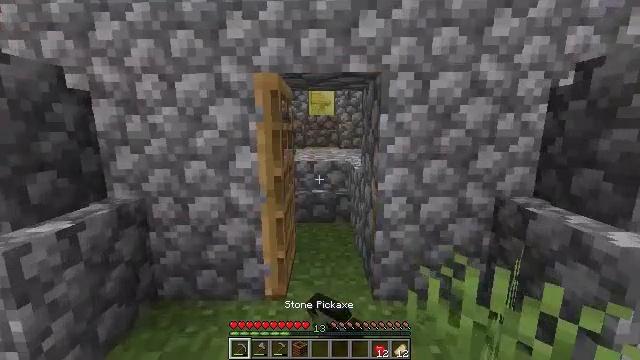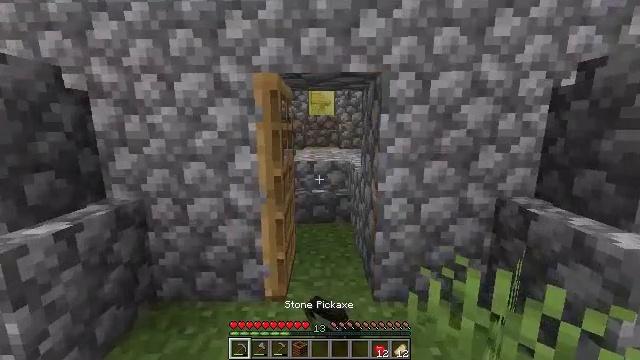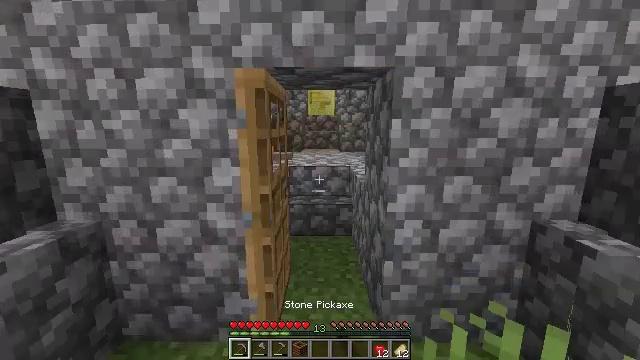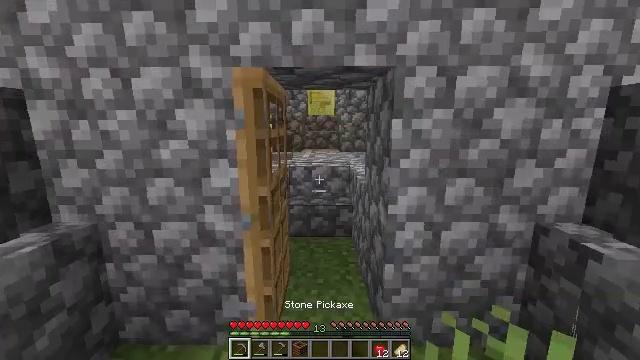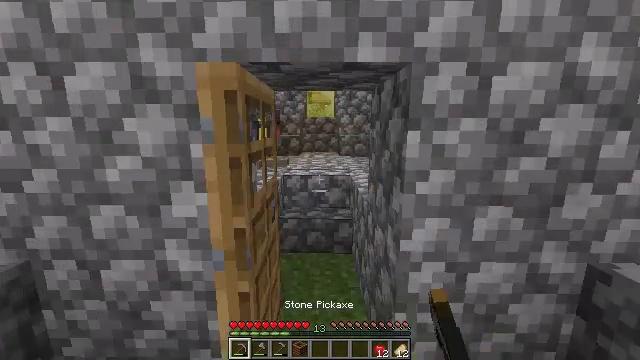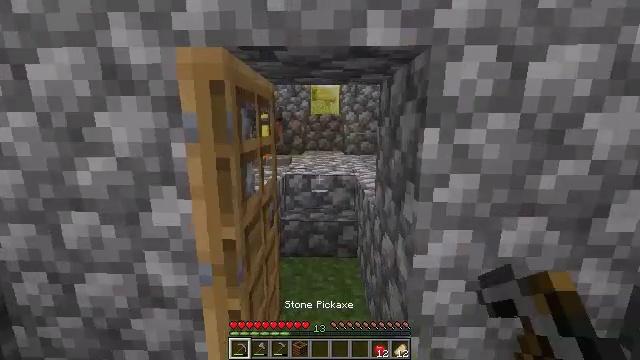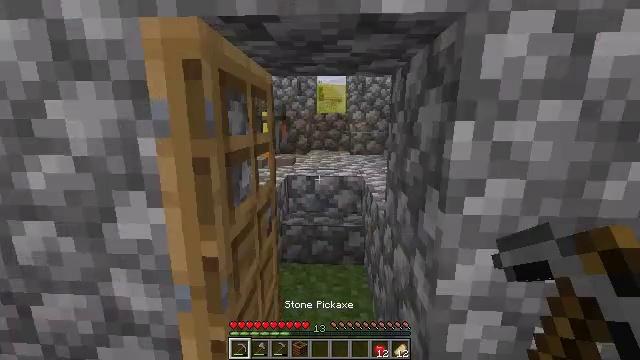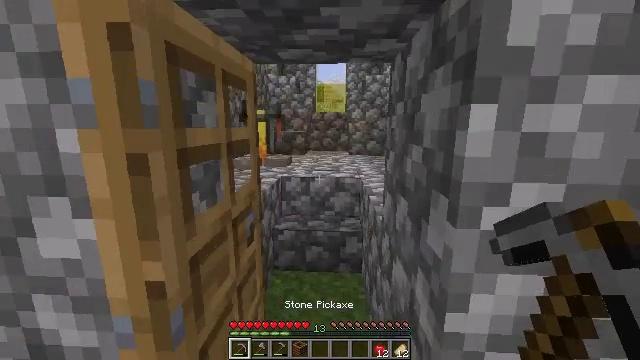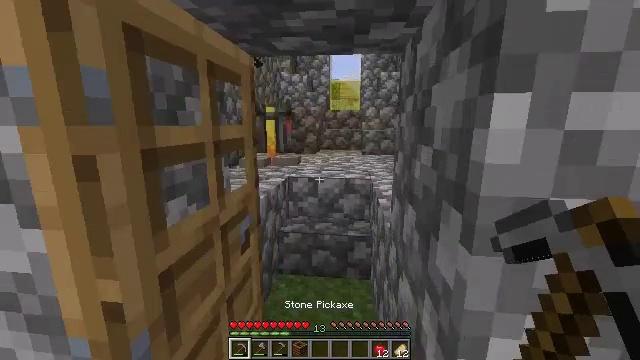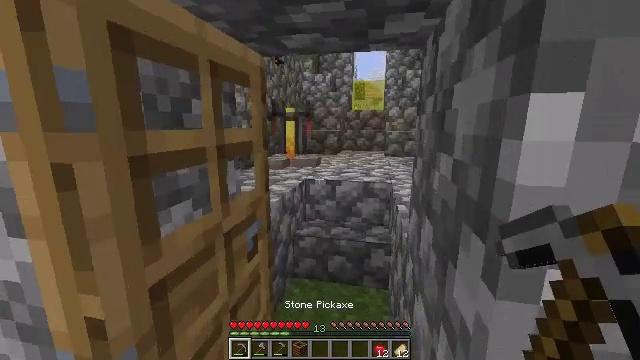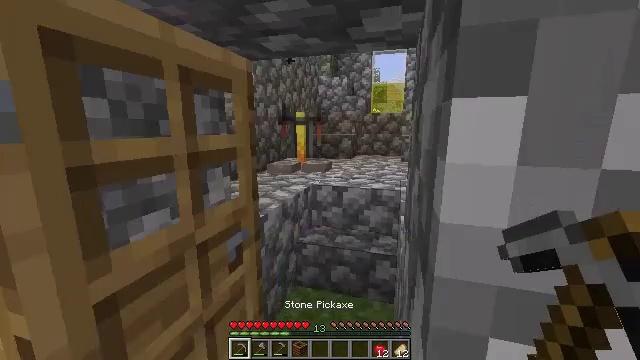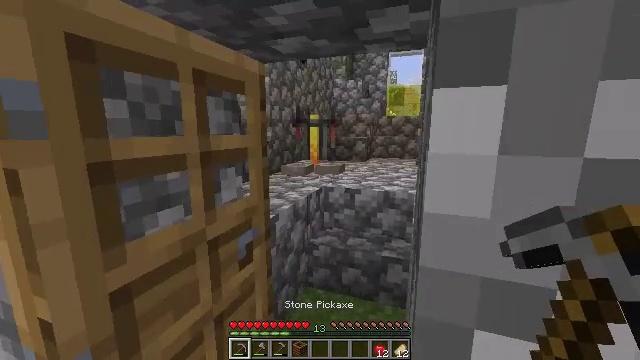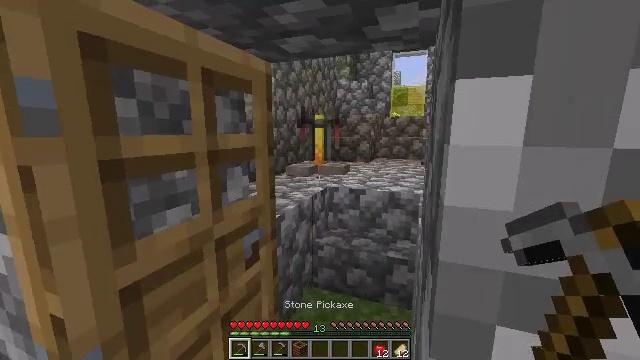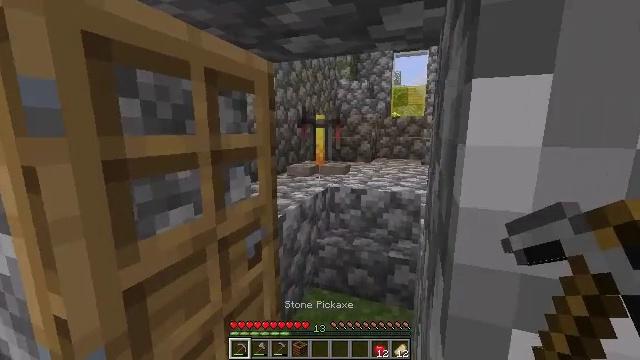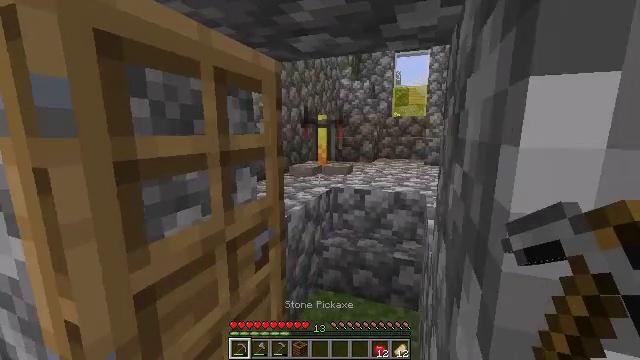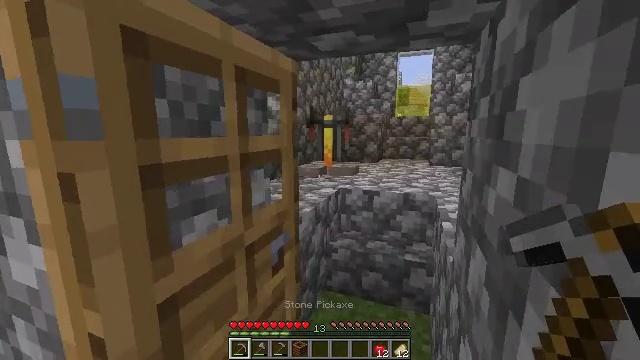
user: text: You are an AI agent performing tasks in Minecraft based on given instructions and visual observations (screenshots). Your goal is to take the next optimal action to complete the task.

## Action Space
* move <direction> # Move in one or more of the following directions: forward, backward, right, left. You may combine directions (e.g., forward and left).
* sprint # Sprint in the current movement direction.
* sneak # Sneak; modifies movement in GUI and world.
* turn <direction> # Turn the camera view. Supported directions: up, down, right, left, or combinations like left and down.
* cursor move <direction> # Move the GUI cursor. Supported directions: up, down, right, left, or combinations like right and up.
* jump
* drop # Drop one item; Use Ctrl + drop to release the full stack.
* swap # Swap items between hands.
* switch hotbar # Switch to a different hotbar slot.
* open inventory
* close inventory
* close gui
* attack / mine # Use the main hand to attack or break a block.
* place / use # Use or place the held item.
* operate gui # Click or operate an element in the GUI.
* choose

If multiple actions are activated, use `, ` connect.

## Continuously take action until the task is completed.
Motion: motion action
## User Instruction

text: Collect the brewing stand for reuse.
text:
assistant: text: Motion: move forward, use / place
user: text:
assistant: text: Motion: move forward, use / place
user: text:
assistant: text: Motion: move forward
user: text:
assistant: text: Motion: move forward
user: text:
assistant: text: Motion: move forward, turn left
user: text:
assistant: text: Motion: move forward, turn left
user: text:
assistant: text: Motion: move forward and move right
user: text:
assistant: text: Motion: move forward and move right, turn left
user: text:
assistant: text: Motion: move forward and move right, turn left
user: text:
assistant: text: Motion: move forward and move right, turn left
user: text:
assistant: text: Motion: move forward, turn left
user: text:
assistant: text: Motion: move forward
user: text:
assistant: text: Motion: move forward
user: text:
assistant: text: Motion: move forward
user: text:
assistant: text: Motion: move forward
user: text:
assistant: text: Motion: move forward, attack / mine
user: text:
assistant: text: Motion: move forward, attack / mine
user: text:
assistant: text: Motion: move forward, turn right and up, attack / mine
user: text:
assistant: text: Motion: move forward, turn right, attack / mine
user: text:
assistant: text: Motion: move forward, attack / mine
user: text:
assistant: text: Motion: move forward, attack / mine
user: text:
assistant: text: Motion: move forward, attack / mine
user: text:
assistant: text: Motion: move forward, attack / mine
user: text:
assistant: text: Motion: move forward, attack / mine
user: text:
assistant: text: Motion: move forward, attack / mine
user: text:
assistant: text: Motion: move forward, turn down, attack / mine
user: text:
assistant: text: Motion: move forward, turn down, attack / mine
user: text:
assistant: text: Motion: move forward, turn down, attack / mine
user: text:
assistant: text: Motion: move forward, turn left and down, attack / mine
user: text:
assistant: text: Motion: move forward, turn left and down, attack / mine